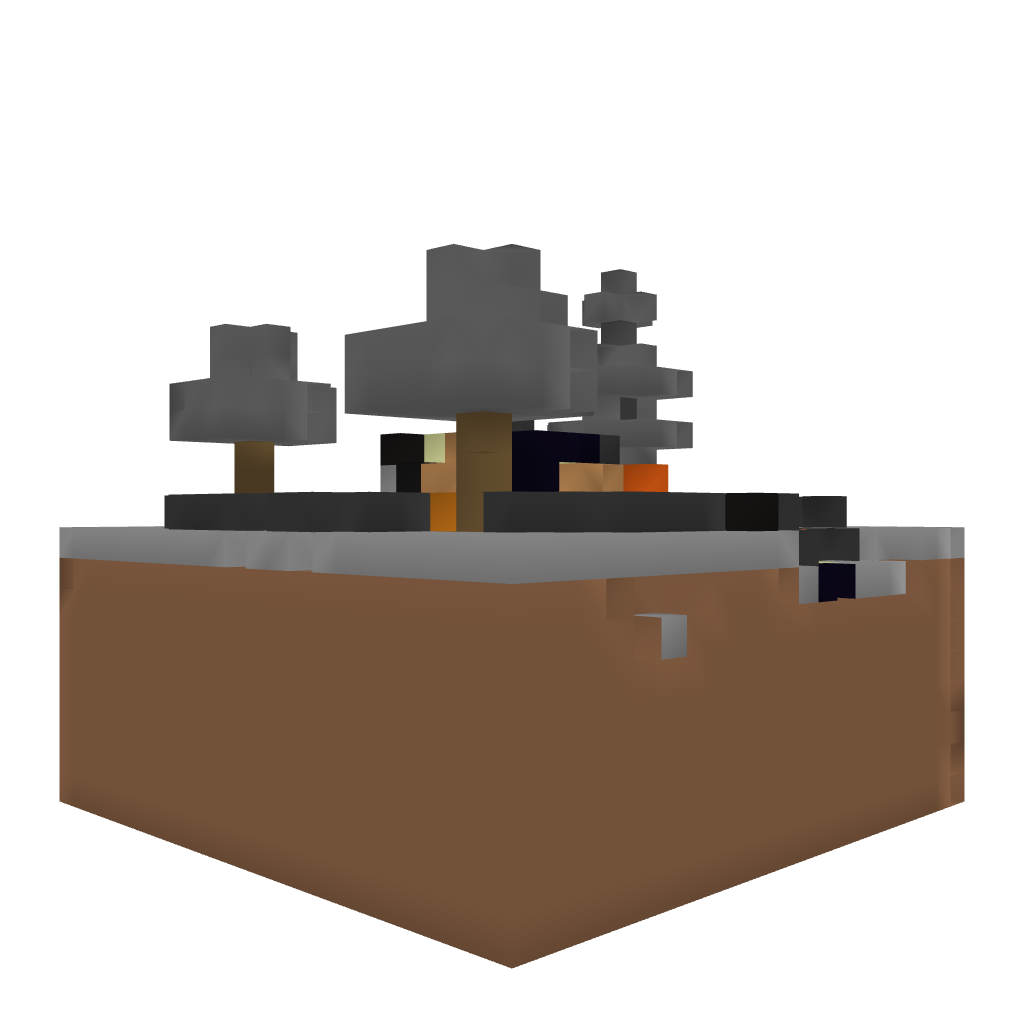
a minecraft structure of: The End